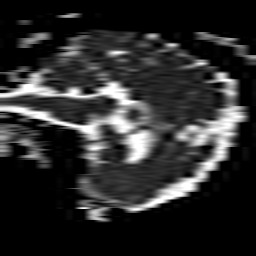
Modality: ADC
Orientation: sagittal
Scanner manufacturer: philips
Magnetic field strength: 1.5 T
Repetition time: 3.639 s
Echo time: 0.07194 s